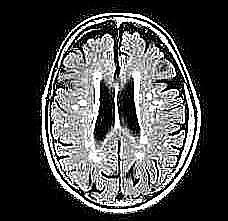
Label: notumor